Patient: sex M, age 43
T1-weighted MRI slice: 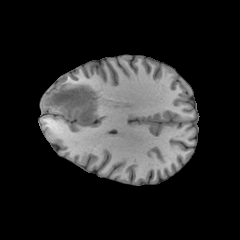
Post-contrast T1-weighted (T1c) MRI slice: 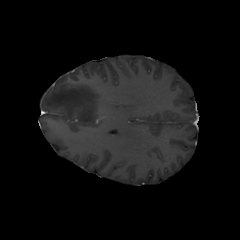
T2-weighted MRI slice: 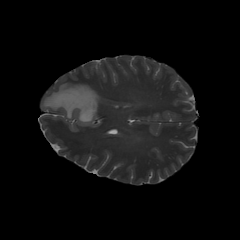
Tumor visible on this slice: yes
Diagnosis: Glioblastoma, IDH-wildtype
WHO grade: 4